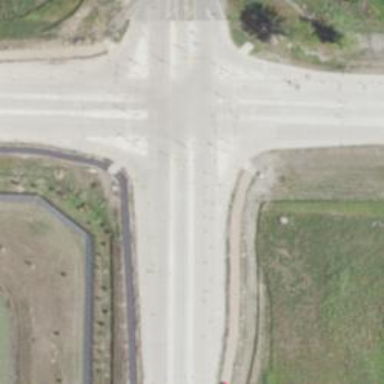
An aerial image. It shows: Road with "give way" sign.